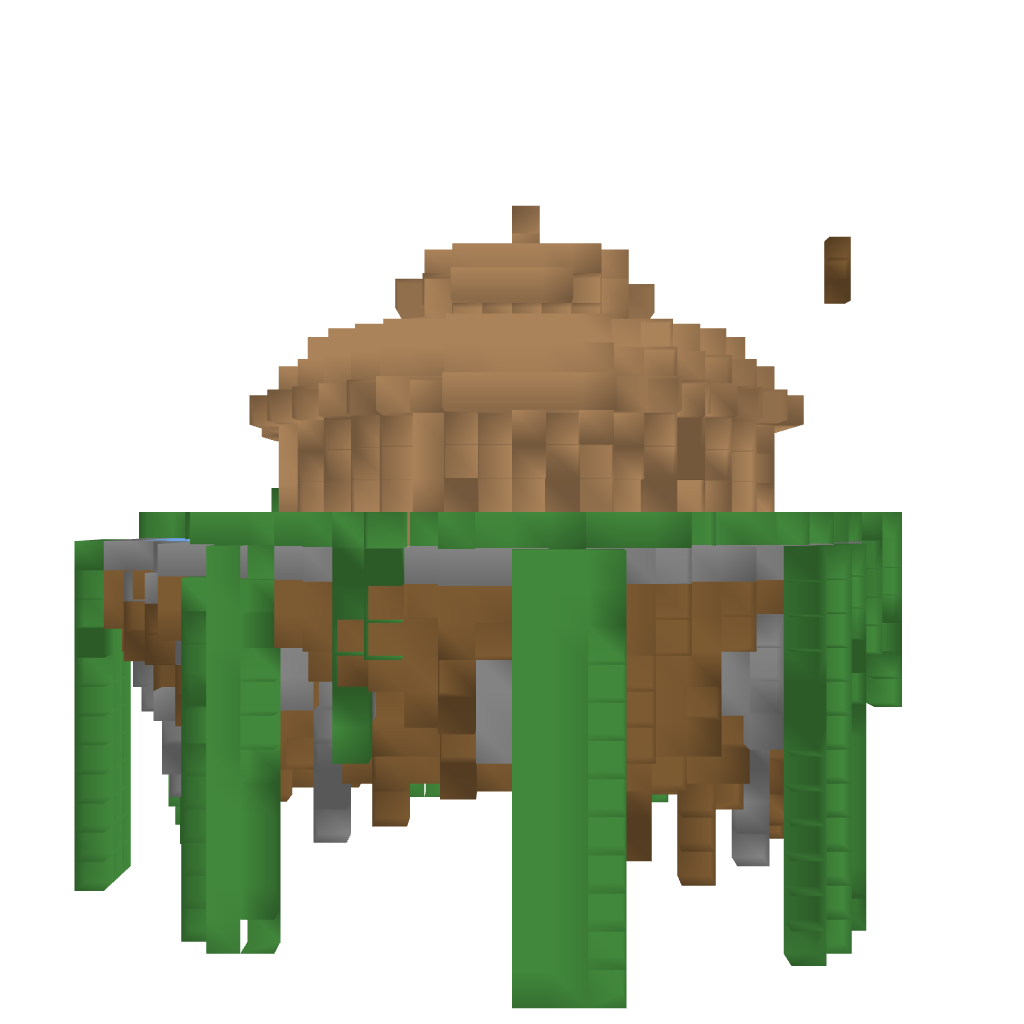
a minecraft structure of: Floating Island Jungle House good quality